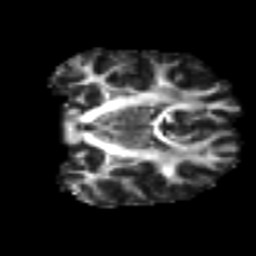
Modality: FA
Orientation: coronal
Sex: male
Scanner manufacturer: ge
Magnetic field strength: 3 T
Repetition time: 7 s
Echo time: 0.08 s